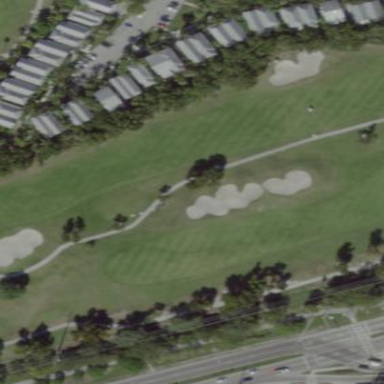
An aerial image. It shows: Golf fairway surrounded by grass.